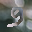
Label: 9